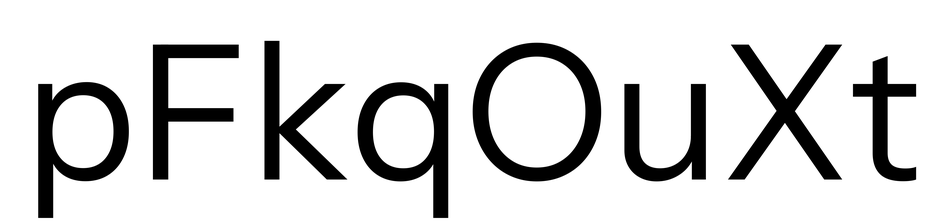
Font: InstrumentSans_Regular